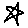
Label: star